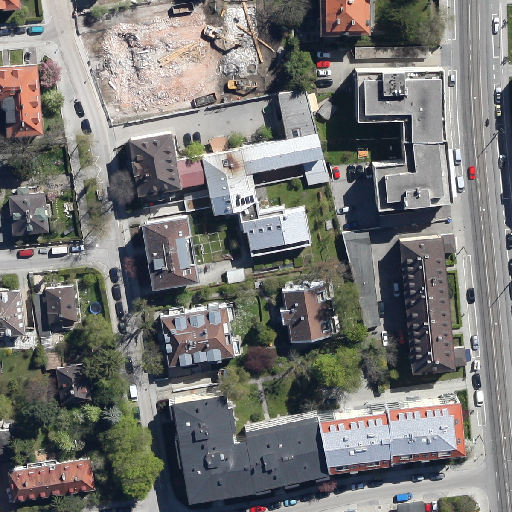
Referring expression: van in the parking area